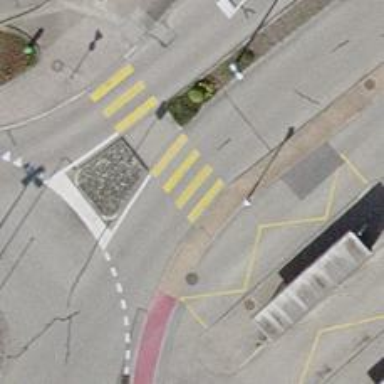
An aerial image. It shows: Zebra crossing on the road.